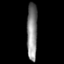
Tissue: prostate
Cell type: T cells
Senescence score: 0.3146
Nuclear area (px): 595
Mean DAPI intensity: 133.881